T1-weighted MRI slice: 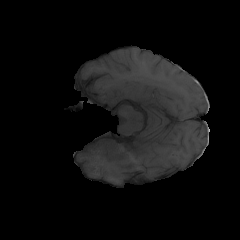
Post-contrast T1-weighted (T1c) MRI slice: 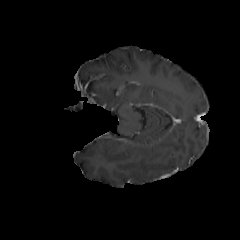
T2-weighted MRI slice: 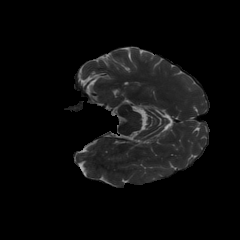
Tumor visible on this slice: no